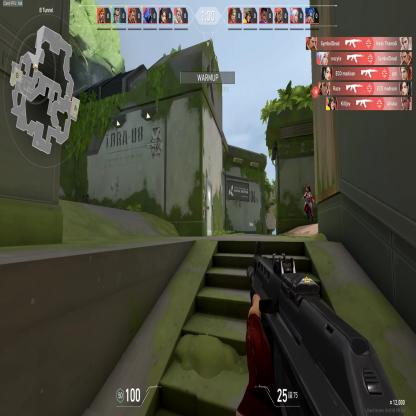
Label: enemy